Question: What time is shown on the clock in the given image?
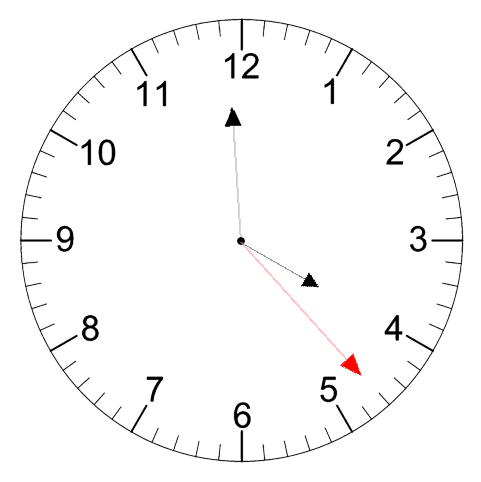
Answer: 03:59:23